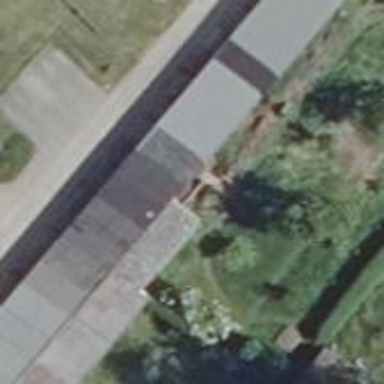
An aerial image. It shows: Group of garages.